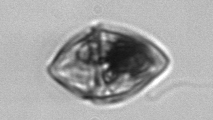
Label: Gyrodinium